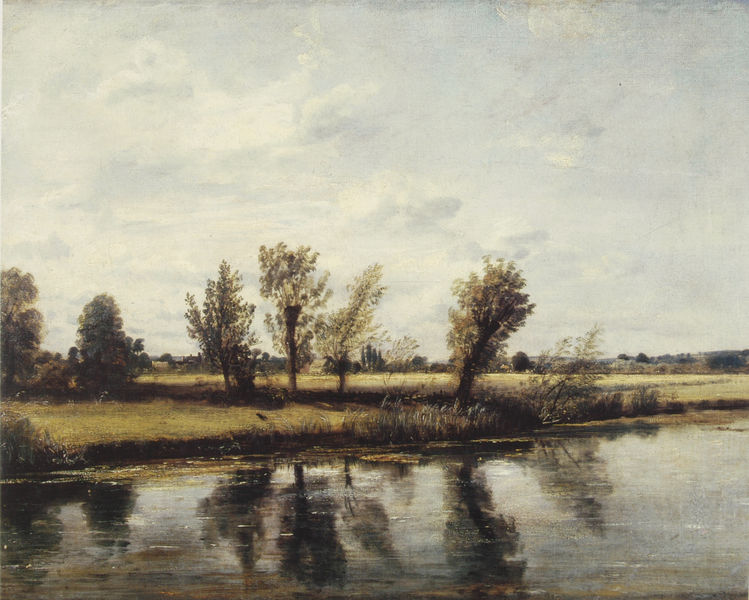
Titel: Watermeadows at Salisbury
Künstler: John Constable
Standort: London
Institution: Victoria & Albert Museum
Schlagwörter: baum, blau, blätter, dunkel, gemälde, himmel, laub, schatten, wasser, weiß, wolken, aquarell, bäume, fluss, gelb, grün, landschaft, ocker, see, ufer, braun, grau, hell, hintergrund, licht, schwarz, gras, haus, tiere, weg, wiese, malerei, barock, weit, bild, bildnis, öl, bach, dämmerung, ebene, feld, felder, gräser, horizont, hügel, kühe, natur, schilf, spiegelung, strauch, weide, weite, wind, busch, büsche, flach, flachland, gewässer, pfad, sonne, sträucher, wiesen, realismus, personen, saum, gainsborough, renaissance, genre, hellblau, ruhig, sommer, ruhe, naturalismus, spiegelbild, acker, berge, gebirge, idylle, böschung, ölgemälde, langeweile, baumkrone, helligkeit, weiden, oberfläche, flusslandschaft, idyllisch, trüb, landschaftsbild, heidelandschaft, seerosen, freundlich, schafe, schief, neigung, schlammig, flussufer, gemäöde, soiegelung, vorbswede, accker, fließgewässer